Question: Count the number of objects in the diagram.
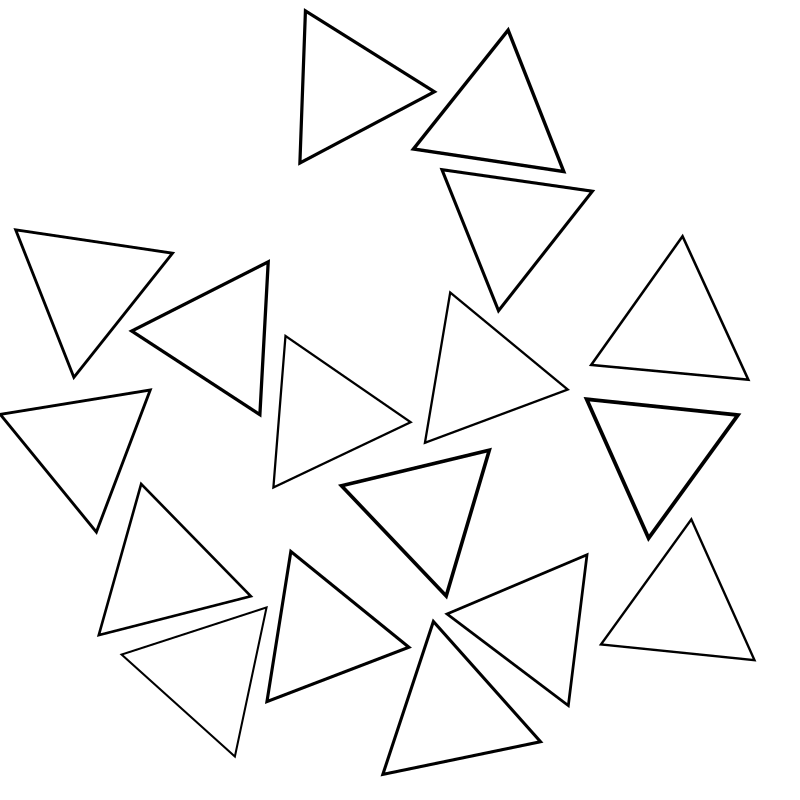
Answer: 17